Field crop: maize
Growth stage: 2
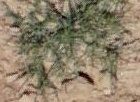
Species: salsola